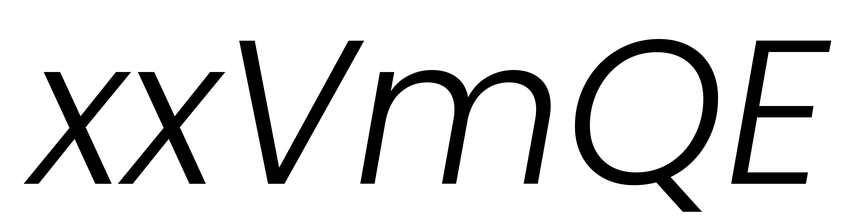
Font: Poppins-LightItalic